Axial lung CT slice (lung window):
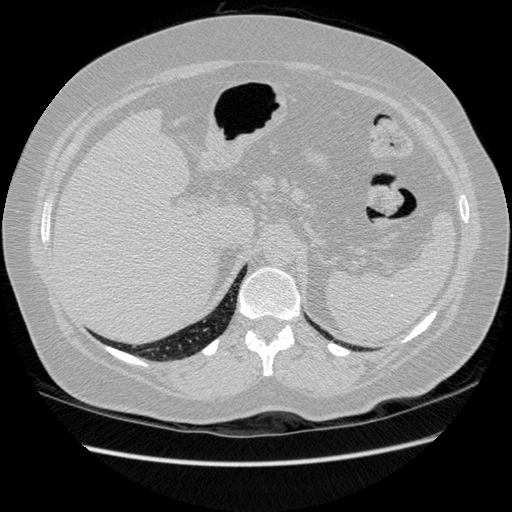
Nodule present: no